Interaction volume radius: 5 \u00c5
Interaction volume height: 50 \u00c5
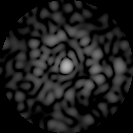
Disorder parameter: 0.8055